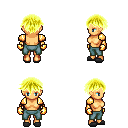
a pixel art fantasy rpg character, female body template, human, tanned skin, gold arm armor, teal pants, gold short bangs hairstyle, gold gloves, gray slippers, four views (front, back, left, right), 2x2 character sprite sheet, small pixel art, hard edges, no anti-aliasing